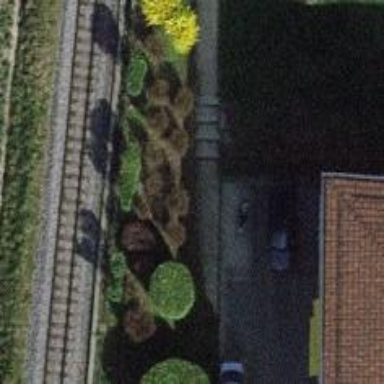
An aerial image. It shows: Gravel path with steps.